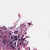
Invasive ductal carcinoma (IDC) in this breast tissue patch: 1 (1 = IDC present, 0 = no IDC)